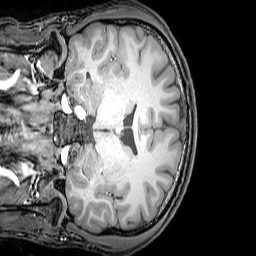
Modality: T1w
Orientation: coronal
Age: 24
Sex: male
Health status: healthy
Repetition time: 0.081 s
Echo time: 0.037 s